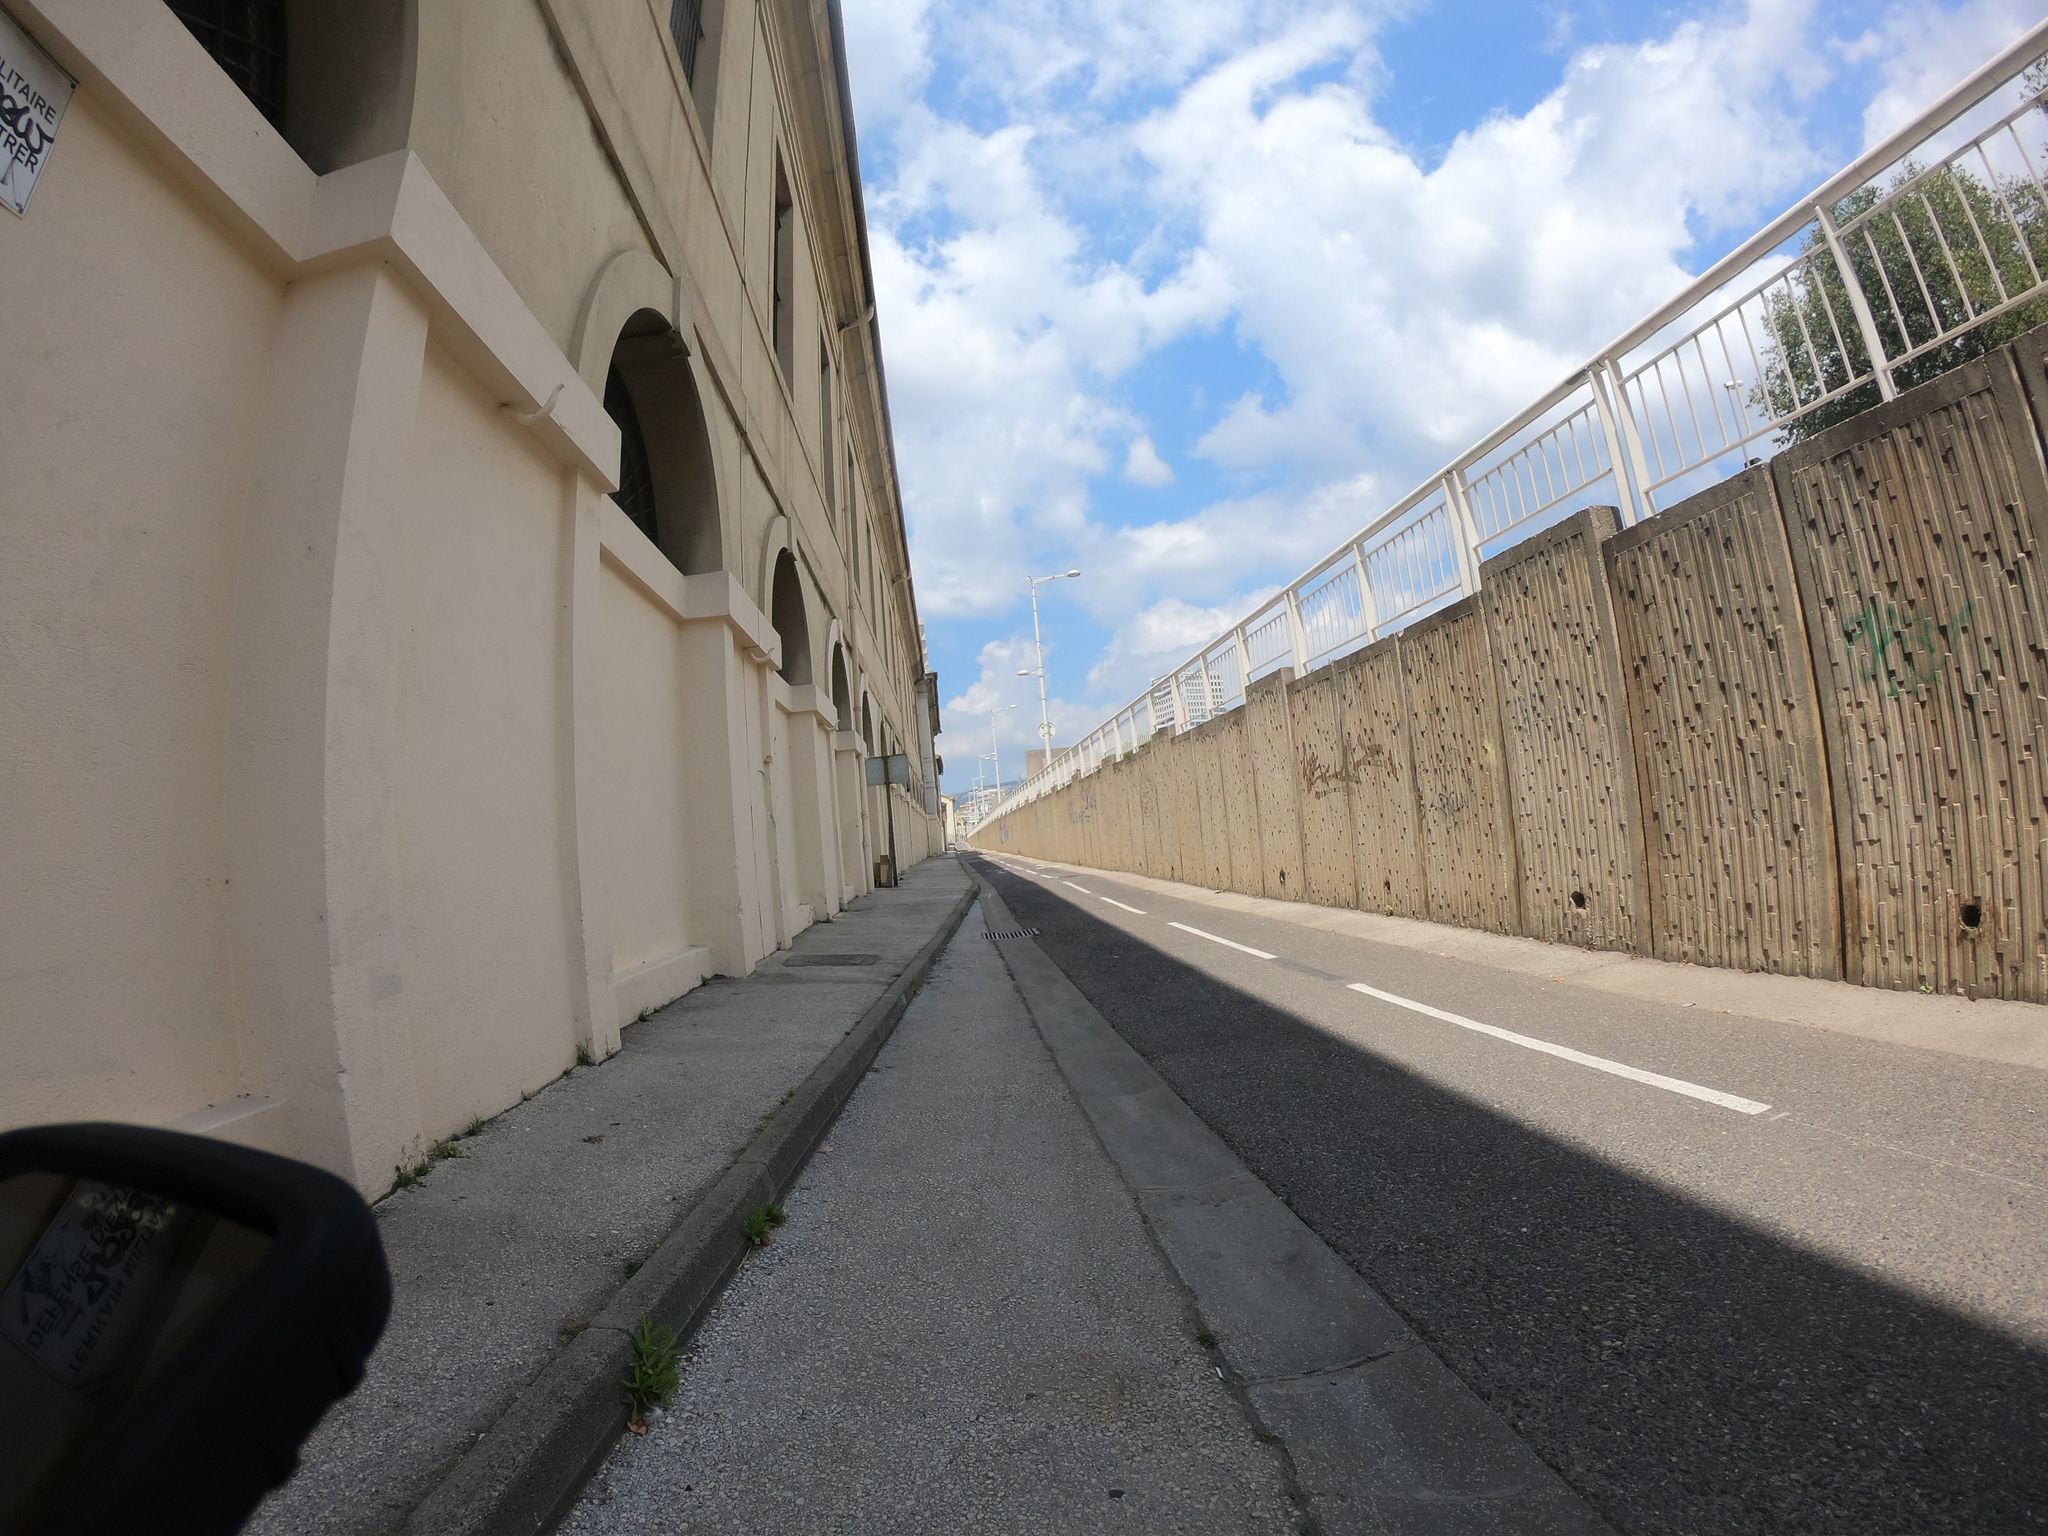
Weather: cloudy
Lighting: day
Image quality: good
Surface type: cycling surface
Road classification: footway
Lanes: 2
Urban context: urban centre
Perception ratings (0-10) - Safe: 1.65, Lively: 4.4, Beautiful: 7.61, Boring: 5.52, Depressing: 5.69, Wealthy: 1.51